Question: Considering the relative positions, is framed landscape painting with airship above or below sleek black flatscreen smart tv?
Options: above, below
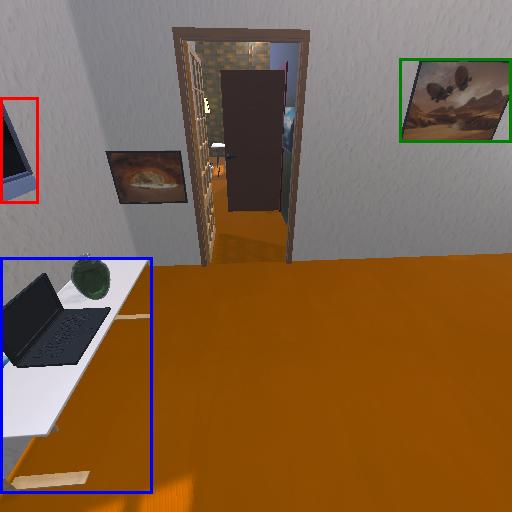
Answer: above